Question: AndroidManifest.xml
'''
<uses-sdk
android:minSdkVersion="14"
android:targetSdkVersion="17" />
'''
I am using Android Studio , so no previous answers have been helpful to me.
In my styles.xml I am getting the error from the title on
'''
<style name="AppTheme" parent="@style/Theme.AppCompat.Light.DarkActionBar">
'''

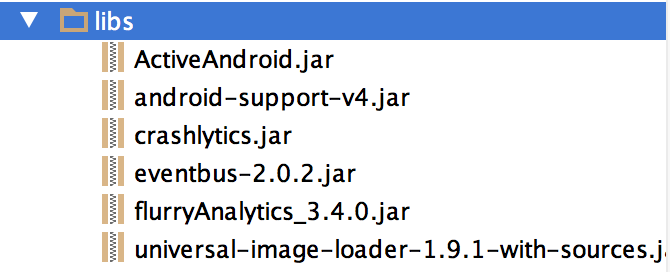
Answer: I had several 3rd party libraries contained in my project. When I selected each of them and imported them as a module, the style error went away.
File > Project Structure > Modules > click + > import module > add each project folder as module